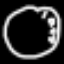
Label: clock